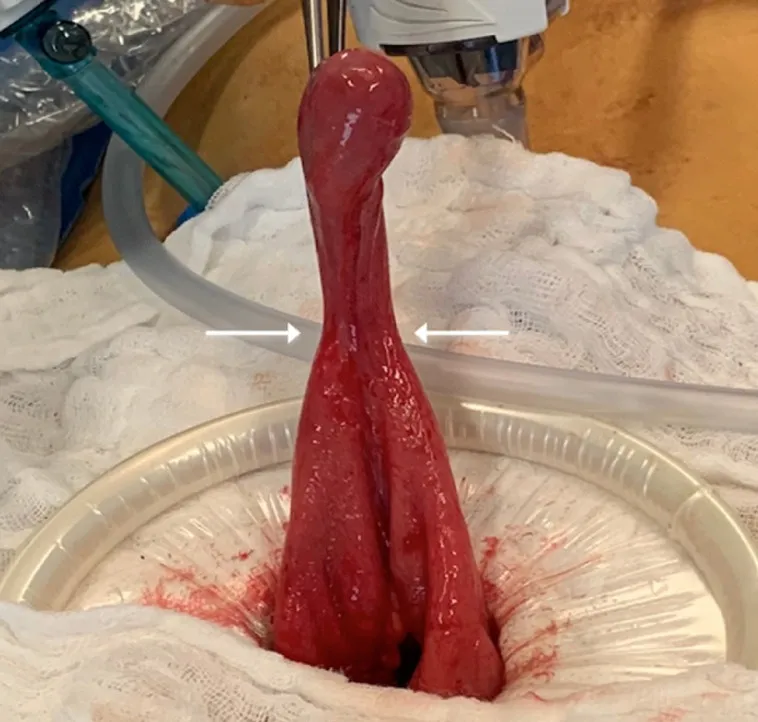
Meckel's diverticulum prior to resection at the base (arrows).
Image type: medical_photograph (other_medical_photograph)